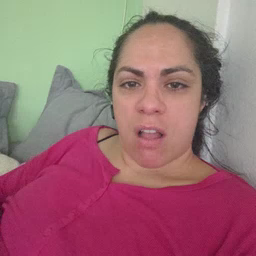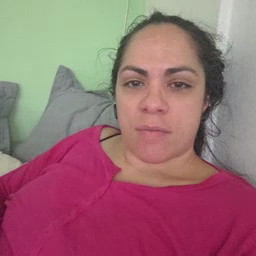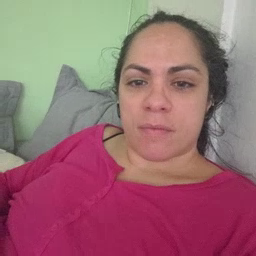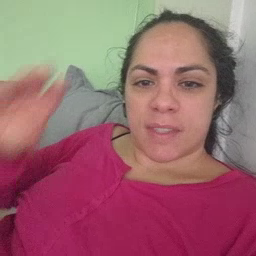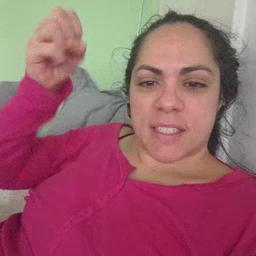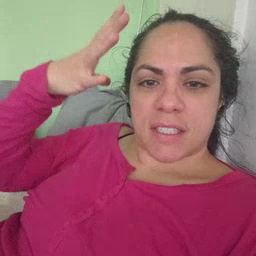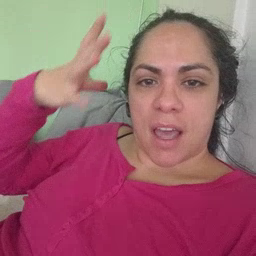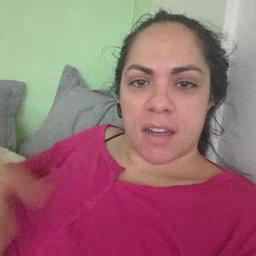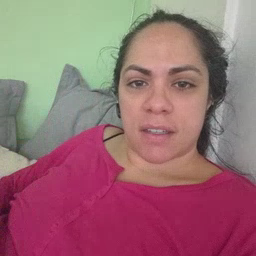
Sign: sun